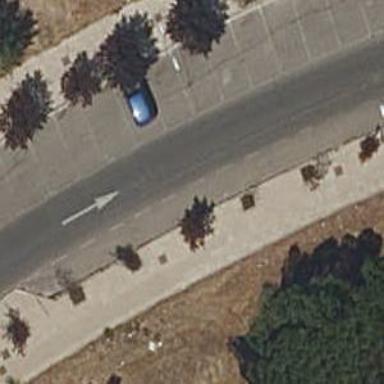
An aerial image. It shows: Kerb barrier.